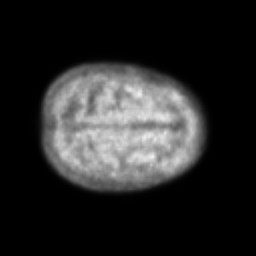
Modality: PET
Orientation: axial
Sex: female
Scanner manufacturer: ge